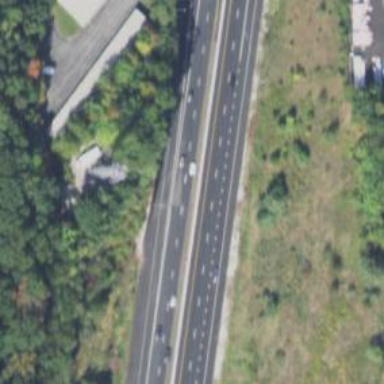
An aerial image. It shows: Motorway junction.